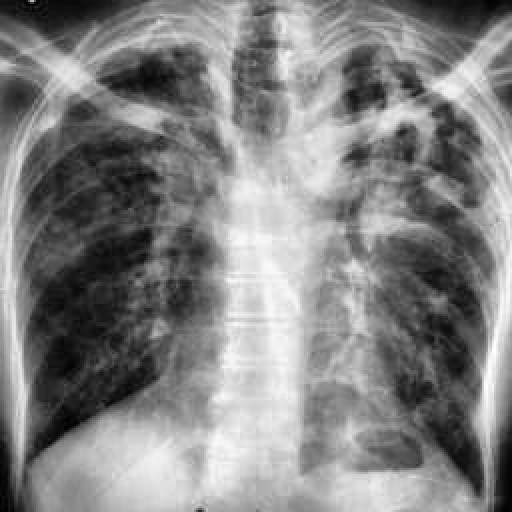
Finding: TUBERCULOSIS